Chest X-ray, PA view. Patient: 68 years old, sex F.
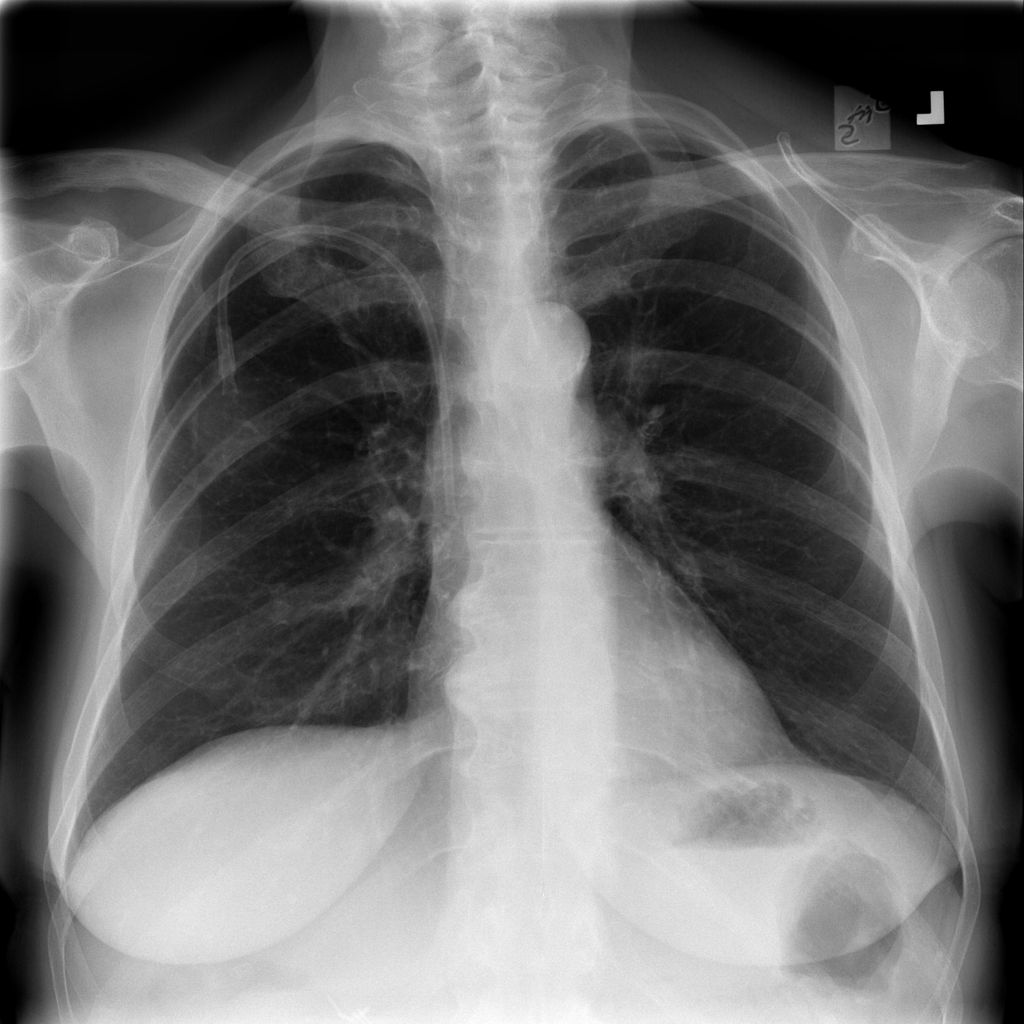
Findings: No Finding